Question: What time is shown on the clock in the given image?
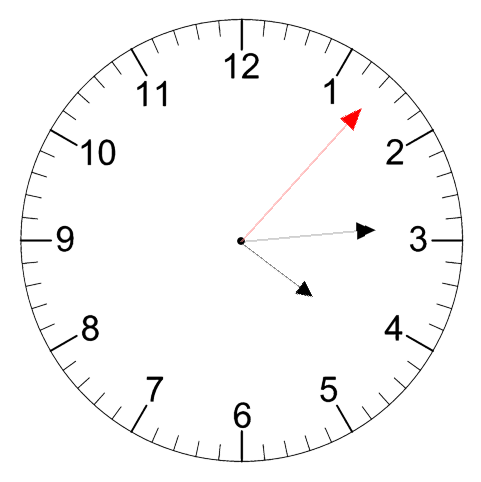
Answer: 04:14:07